Question: I've made a few changes on my website lately, since then Masonry jQuery plugin sometimes renders elements (using infinite scroll) outside of the parent container -
100% of the time on its right side:

I have absolutely no idea whats causing it neither any idea on how to debug.
It's a big issue since when you continue scrolling, the outside'd element is returned to the container - causing after they already rendered, making the website really hard to use.
You can watch the problem here:
<URL>
I've made a video describing the problem:
<URL>
Thank you.
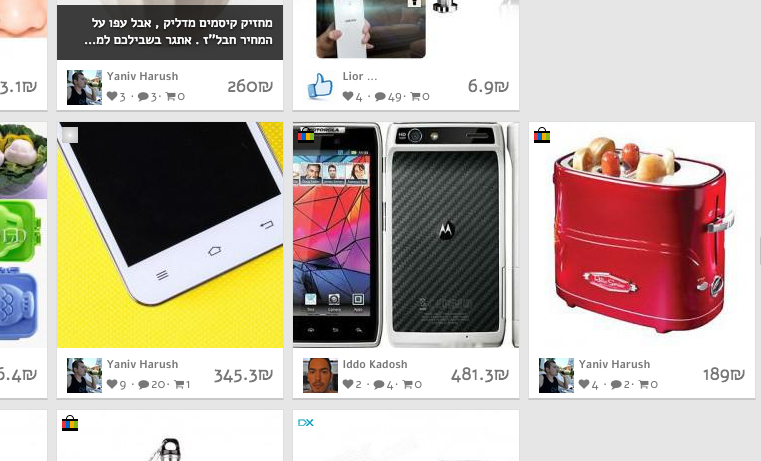
Answer: Here's how I fixed it:
The website has different masonry bricks width, that what caused the problem.
I gave masonry the option of 'column-width:1', meaning the calculation of the bricks' sizes will be dynamic via DOM elements rendering.
Worked like a charm.